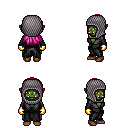
a pixel art fantasy rpg character, female body template, orc, green skin, gray robe, magenta pants, pink unkempt hairstyle, chain hood, gold gloves, brown shoes, four views (front, back, left, right), 2x2 character sprite sheet, small pixel art, hard edges, no anti-aliasing